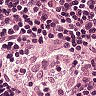
Metastatic tissue present: no